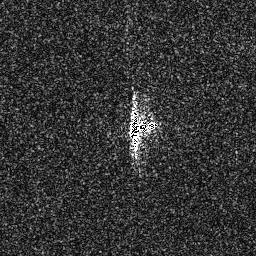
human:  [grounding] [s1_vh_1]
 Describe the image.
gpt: In the satellite image, there is  <ref>1 medium ship </ref> <box>[[49, 41, 61, 55, 0]]</box> located at center.